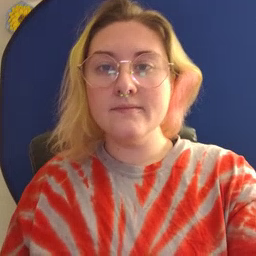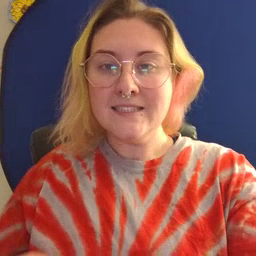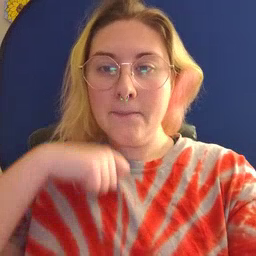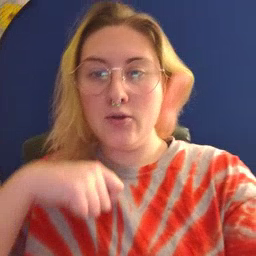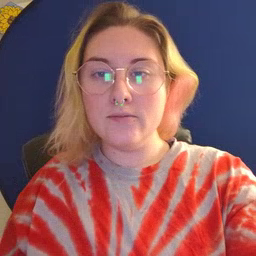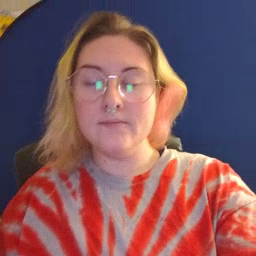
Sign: zipper